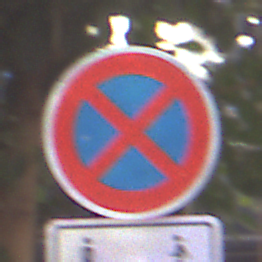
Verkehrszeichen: AbsolutesHalteverbot
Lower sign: CarsharingfahrzeugeFrei
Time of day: MorningAfternoon
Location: Outdoor (Urban)
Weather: Clear
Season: NotSpecified
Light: Natural